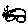
Label: car